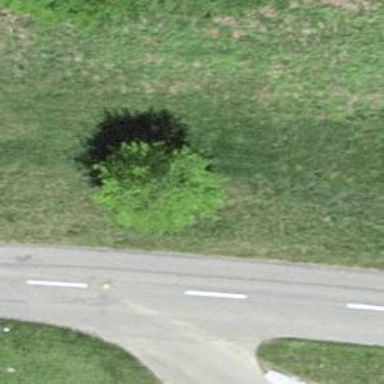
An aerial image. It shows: Deciduous broadleaved tree.